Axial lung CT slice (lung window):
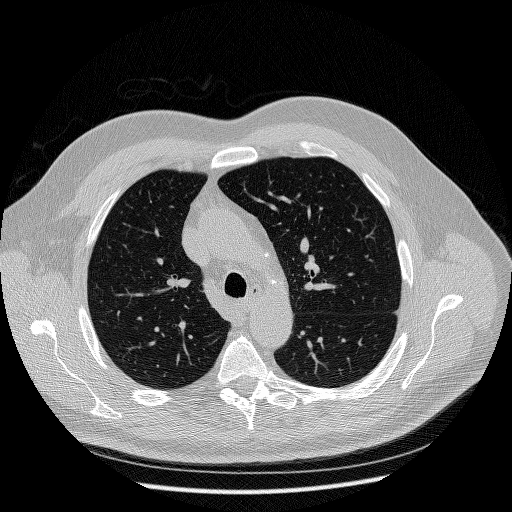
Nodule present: no